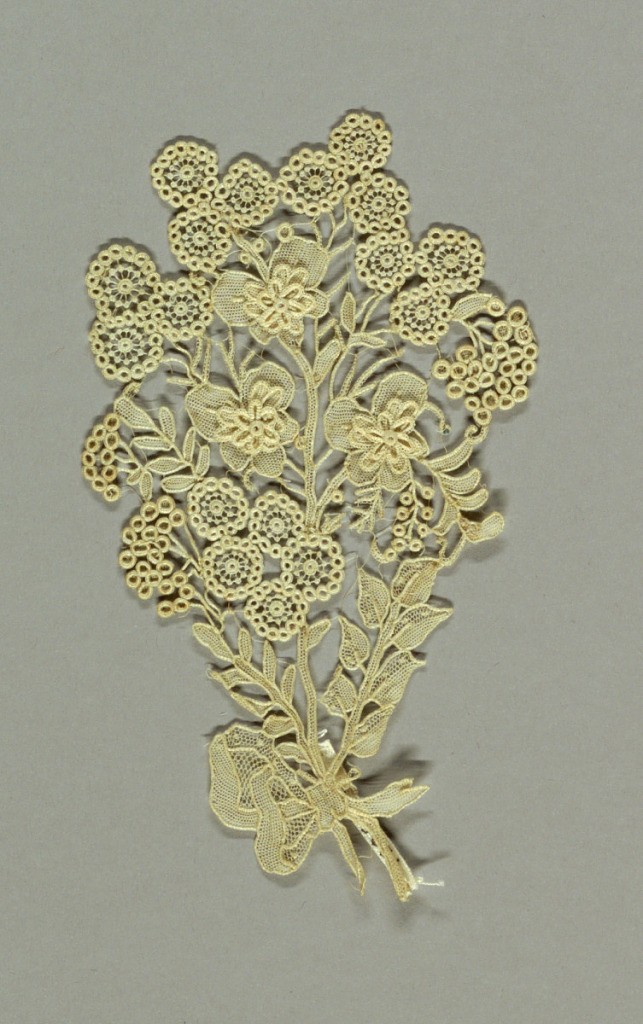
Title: Ornament
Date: late 19th century
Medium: linen Technique: needle lace with ground of loop and twist with loop and twist return
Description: Yellowish-white ornament of a bouquet of flowers tied with a ribbon.